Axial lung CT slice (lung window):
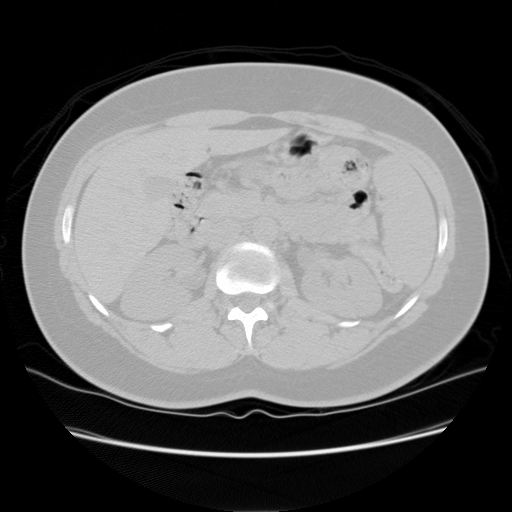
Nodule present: no